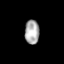
Tissue: skin
Cell type: Epithelial cells
Senescence score: 0.1374
Nuclear area (px): 345
Mean DAPI intensity: 170.186